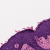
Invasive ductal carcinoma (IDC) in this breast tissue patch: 0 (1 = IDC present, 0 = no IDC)